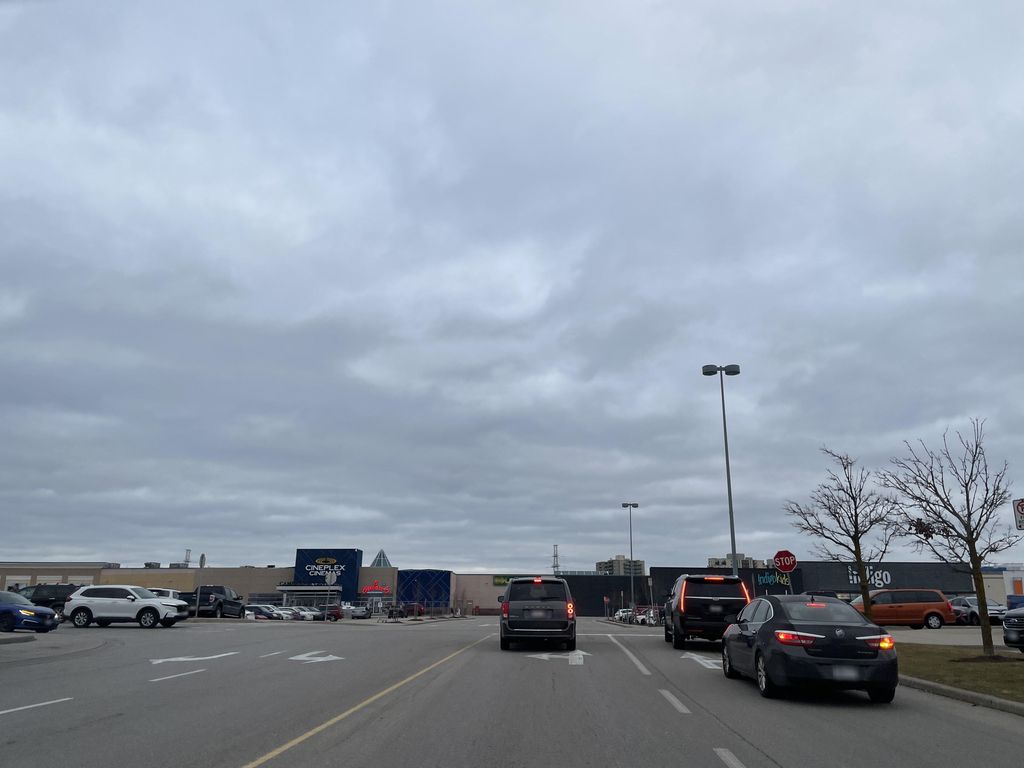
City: kitchener-waterloo